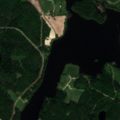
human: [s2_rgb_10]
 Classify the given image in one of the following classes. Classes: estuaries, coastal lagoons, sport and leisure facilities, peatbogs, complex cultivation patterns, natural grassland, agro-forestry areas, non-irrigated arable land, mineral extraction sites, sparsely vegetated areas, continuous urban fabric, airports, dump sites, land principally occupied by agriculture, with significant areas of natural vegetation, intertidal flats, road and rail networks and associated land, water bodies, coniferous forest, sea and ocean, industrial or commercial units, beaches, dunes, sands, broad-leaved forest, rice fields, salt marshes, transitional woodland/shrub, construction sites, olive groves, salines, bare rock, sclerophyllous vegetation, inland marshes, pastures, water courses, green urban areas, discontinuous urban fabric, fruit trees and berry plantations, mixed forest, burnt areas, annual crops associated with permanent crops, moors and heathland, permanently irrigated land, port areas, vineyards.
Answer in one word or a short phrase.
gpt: land principally occupied by agriculture, with significant areas of natural vegetation, mixed forest, water bodies